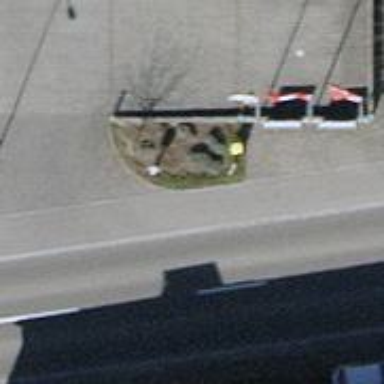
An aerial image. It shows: Post box is visible.